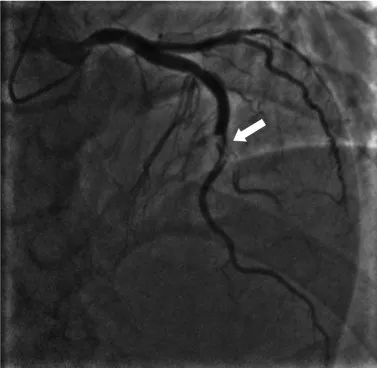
Left coronary angiography. A; Initial left coronary angiography of cranial view revealing embolic obstruction straddling the bifurcation in the left anterior descending artery and diagonal branch (arrow).
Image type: radiology (ultrasound)